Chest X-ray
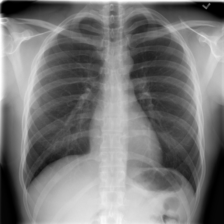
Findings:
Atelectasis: negative
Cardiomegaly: negative
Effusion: negative
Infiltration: negative
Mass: negative
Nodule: negative
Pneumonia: negative
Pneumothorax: negative
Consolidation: negative
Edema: negative
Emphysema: negative
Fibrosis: negative
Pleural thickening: negative
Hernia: negative